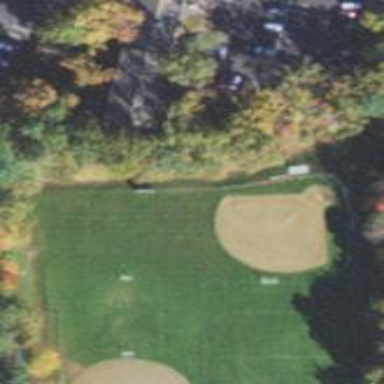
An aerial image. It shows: Baseball/softball pitch for leisure and sports activities.